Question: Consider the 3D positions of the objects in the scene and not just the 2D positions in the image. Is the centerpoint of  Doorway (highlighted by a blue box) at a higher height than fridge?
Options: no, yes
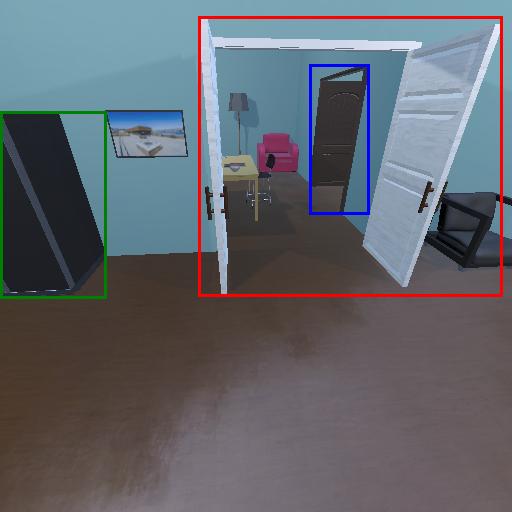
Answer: no